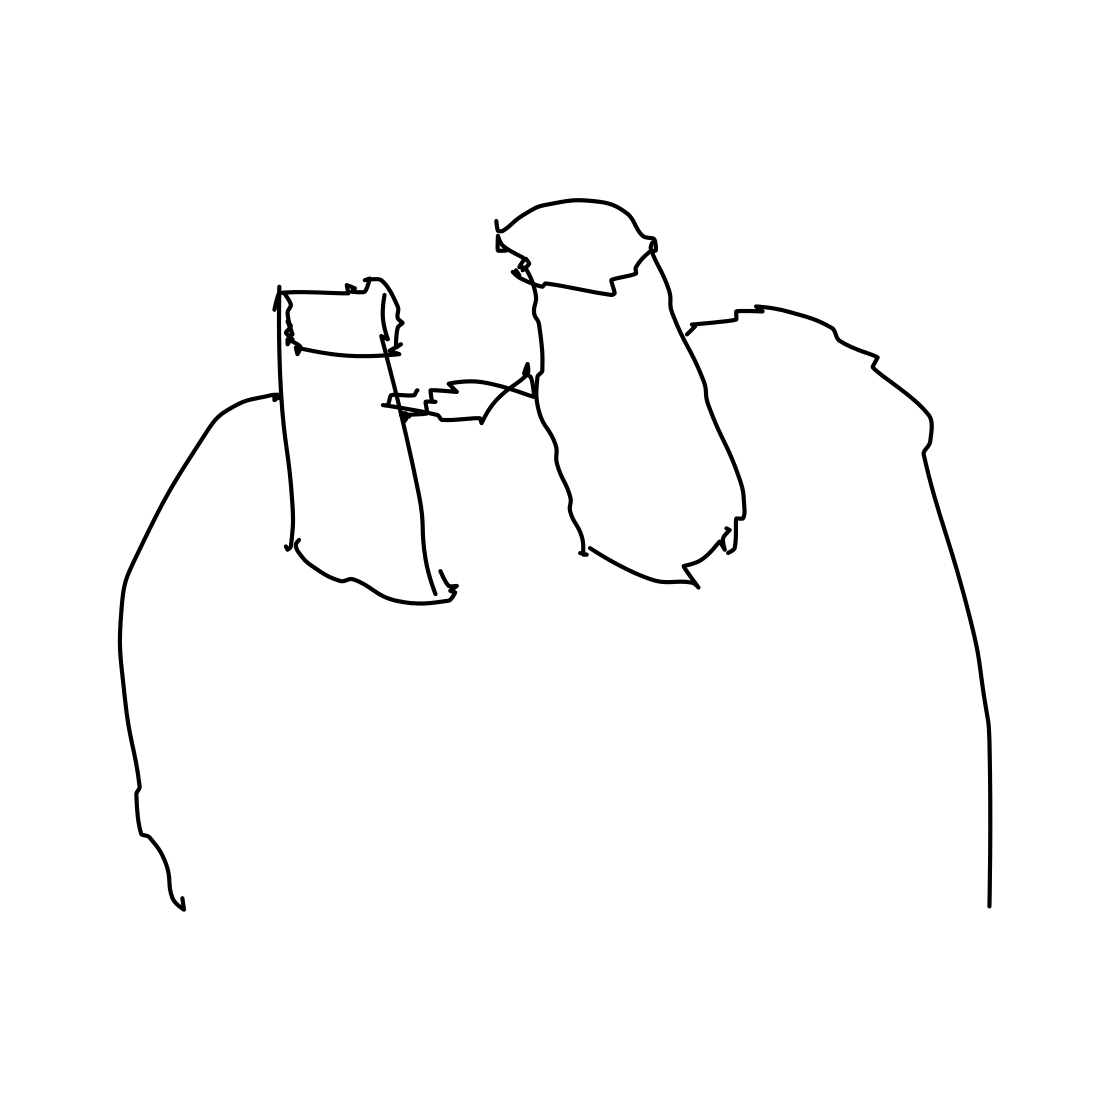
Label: binoculars